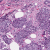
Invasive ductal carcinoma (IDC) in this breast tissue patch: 1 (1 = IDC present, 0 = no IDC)